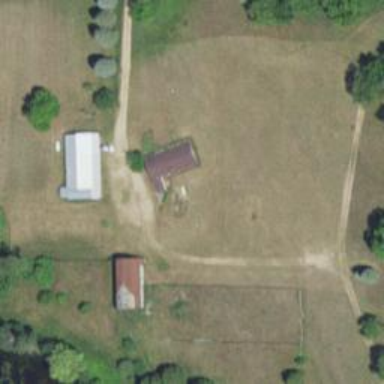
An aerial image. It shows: Driveway.